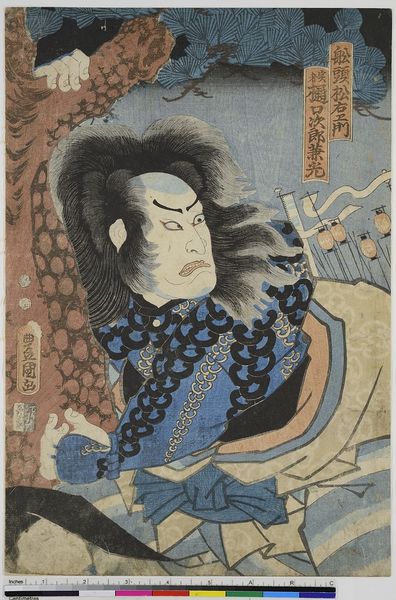
Titel: Der Schauspieler Nakamura Utaemon IV als Bootsmann Matsuemon, in Wirklichkeit Higuchi no Jiro Kanemitsu
Künstler: Utagawa Kunisada
Standort: Hamburg
Institution: Museum für Kunst und Gewerbe Hamburg
Schlagwörter: baum, blau, gemälde, mann, aquarell, bunt, laterne, laternen, schwarz, muster, böse, gesicht, mensch, bild, ast, stamm, strauch, figur, haare, theater, lippen, holzschnitt, japan, schrift, fahnen, siebdruck, angst, grimmig, schriftzeichen, asien, druck, druckgraphik, druckgrafik, litographie, china, kiefer, rinde, wut, pinie, zeit, schauspieler, farbholzschnitt, fratze, schauspielerin, maßstab, kalligraphie, klammern, kabuki, edo, farbstreifen, reproduktionen, druckerzeugnisse, bäume, sträucher, theateraufführung, ukiyo